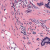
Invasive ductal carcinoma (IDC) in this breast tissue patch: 0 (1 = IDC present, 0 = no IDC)